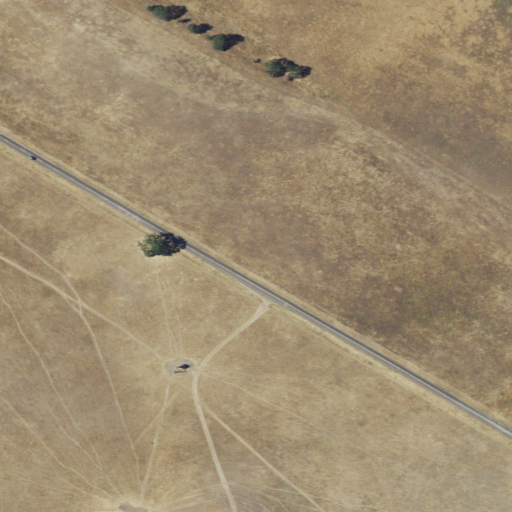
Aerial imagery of valley in California named Rabbit Valley containing grassland and open development